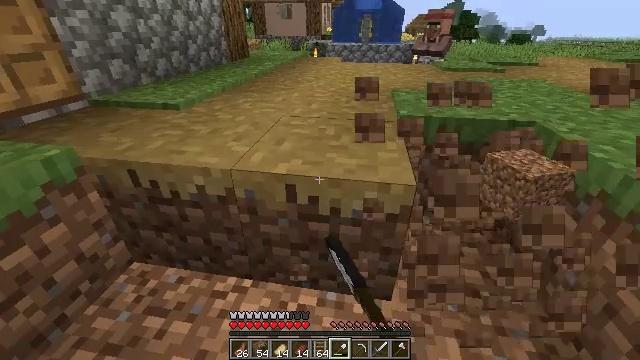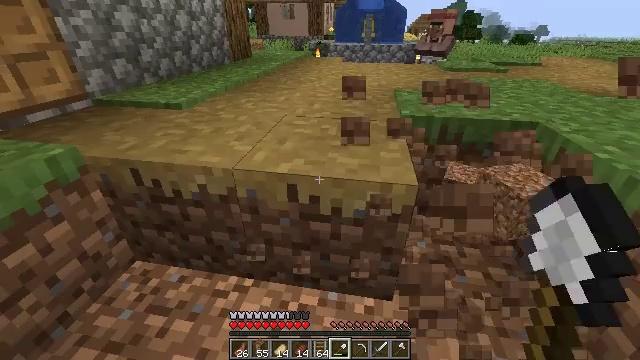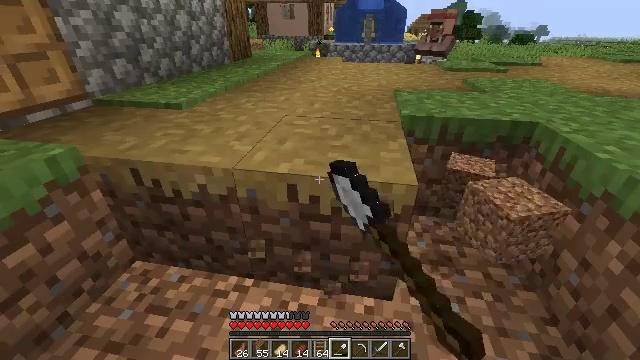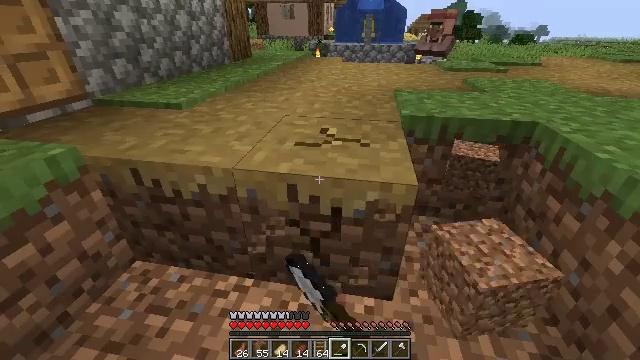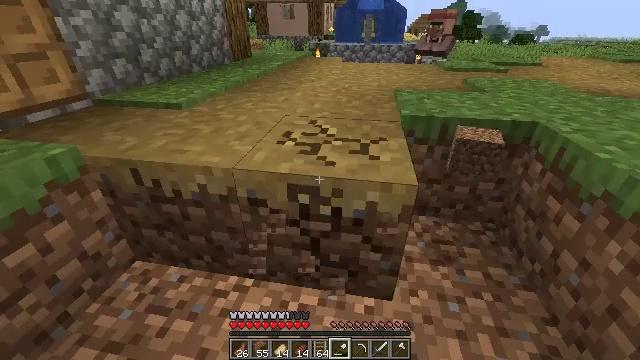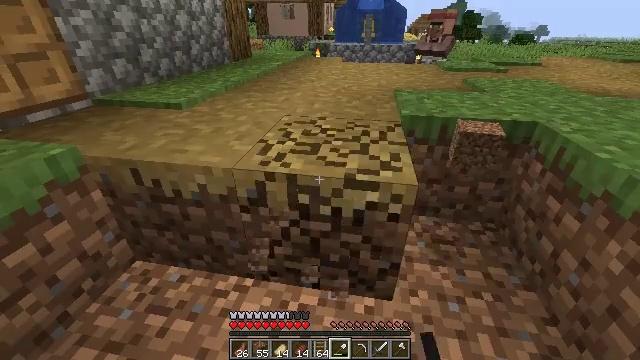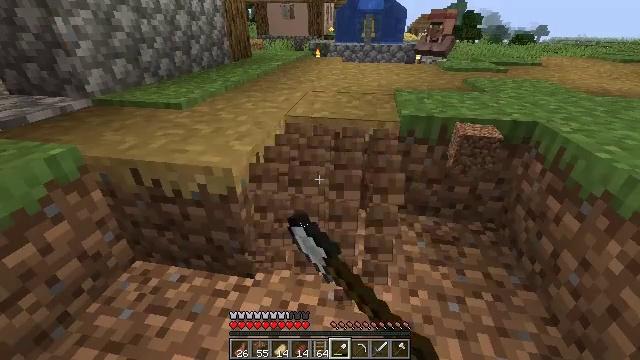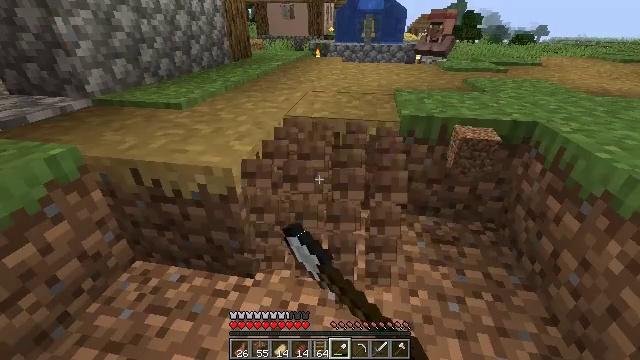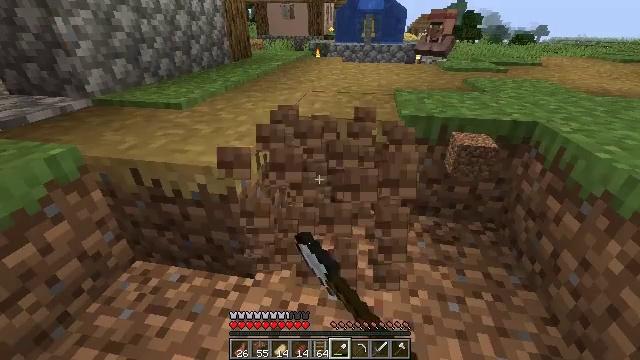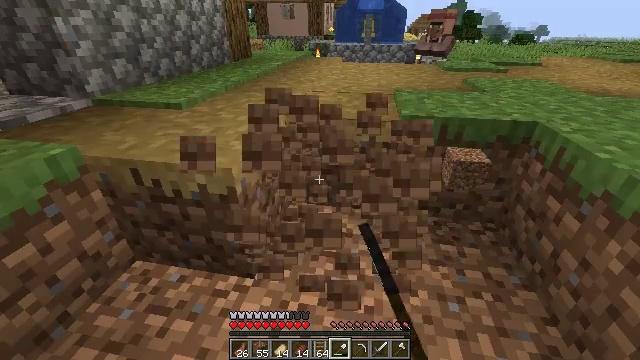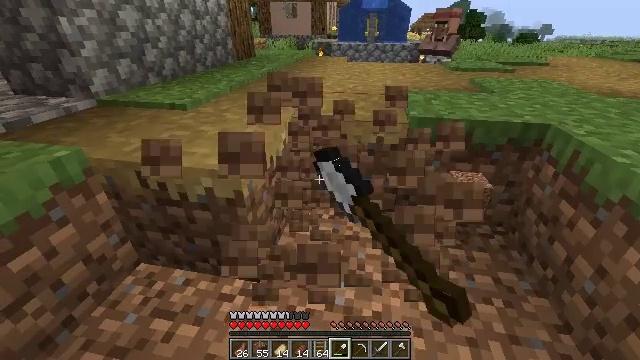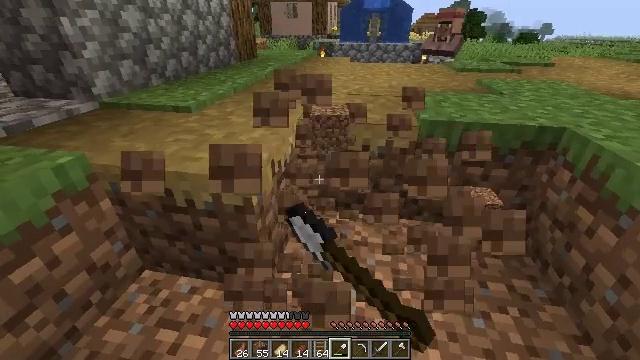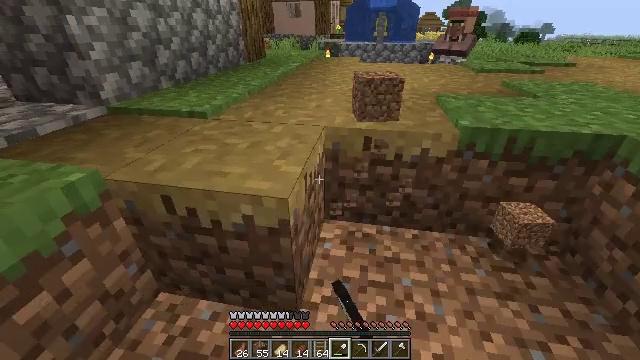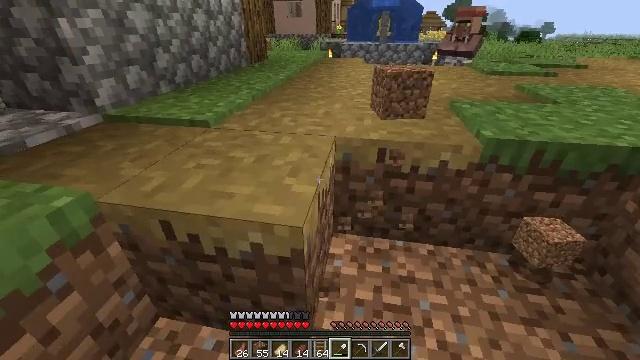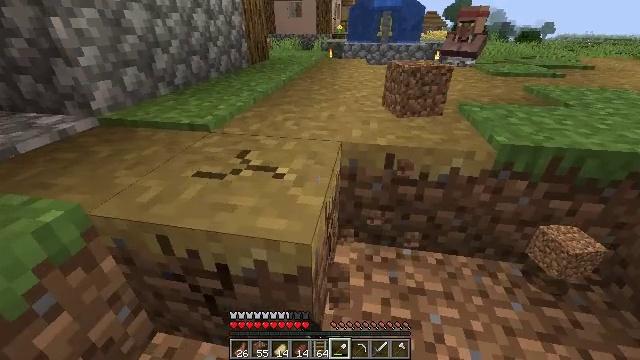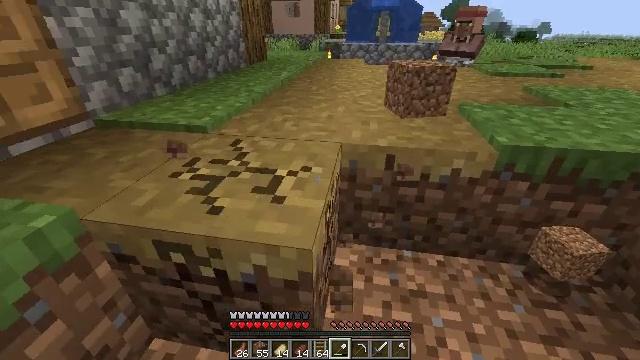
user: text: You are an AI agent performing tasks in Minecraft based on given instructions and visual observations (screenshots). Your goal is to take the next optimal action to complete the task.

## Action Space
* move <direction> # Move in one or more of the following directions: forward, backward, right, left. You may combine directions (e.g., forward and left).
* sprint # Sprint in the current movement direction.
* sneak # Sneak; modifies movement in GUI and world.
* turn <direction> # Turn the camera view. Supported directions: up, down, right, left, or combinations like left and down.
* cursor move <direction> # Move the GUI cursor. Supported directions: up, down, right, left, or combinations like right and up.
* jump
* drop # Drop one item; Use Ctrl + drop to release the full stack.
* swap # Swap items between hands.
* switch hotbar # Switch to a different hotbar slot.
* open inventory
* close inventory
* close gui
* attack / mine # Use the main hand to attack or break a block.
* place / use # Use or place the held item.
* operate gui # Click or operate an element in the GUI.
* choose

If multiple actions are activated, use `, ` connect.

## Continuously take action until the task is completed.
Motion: motion action
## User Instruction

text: Break the grass path to collect materials.
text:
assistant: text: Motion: attack / mine
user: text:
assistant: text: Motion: attack / mine
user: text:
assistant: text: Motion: attack / mine
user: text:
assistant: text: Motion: attack / mine
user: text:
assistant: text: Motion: attack / mine
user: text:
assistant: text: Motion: attack / mine
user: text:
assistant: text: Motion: attack / mine
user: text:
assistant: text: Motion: attack / mine
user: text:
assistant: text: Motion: attack / mine
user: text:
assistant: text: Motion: move forward and move left, attack / mine
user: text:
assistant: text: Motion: move forward and move left, attack / mine
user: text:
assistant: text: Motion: move forward and move left, attack / mine
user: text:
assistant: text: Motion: move forward, attack / mine
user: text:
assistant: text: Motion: attack / mine
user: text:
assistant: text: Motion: attack / mine
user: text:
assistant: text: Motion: turn right, attack / mine
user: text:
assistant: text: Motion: attack / mine
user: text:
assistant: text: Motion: turn right, attack / mine
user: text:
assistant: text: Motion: turn right, attack / mine
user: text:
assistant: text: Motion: attack / mine
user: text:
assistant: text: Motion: attack / mine
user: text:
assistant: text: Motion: attack / mine
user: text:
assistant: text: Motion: turn left and down, attack / mine
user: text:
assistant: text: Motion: attack / mine
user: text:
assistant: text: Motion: attack / mine
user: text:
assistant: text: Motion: attack / mine
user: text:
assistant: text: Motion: attack / mine
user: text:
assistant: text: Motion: attack / mine
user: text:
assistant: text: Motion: attack / mine
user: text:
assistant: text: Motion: turn right, attack / mine